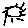
Label: sun